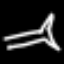
Label: airplane